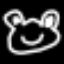
Label: frog